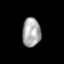
Tissue: prostate
Cell type: T cells
Senescence score: 0.3155
Nuclear area (px): 520
Mean DAPI intensity: 168.21